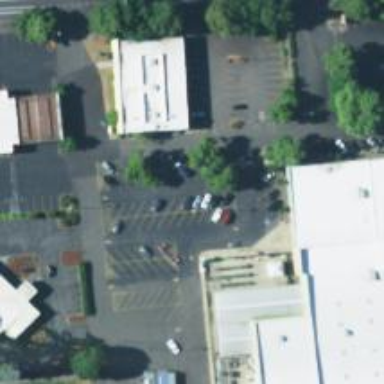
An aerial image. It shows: Parking space is available.